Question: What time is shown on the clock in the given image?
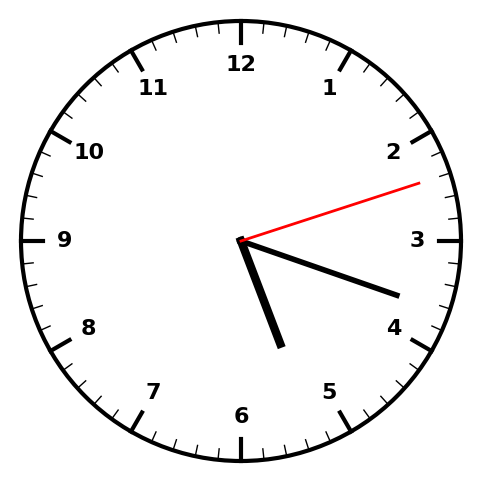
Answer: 05:18:12